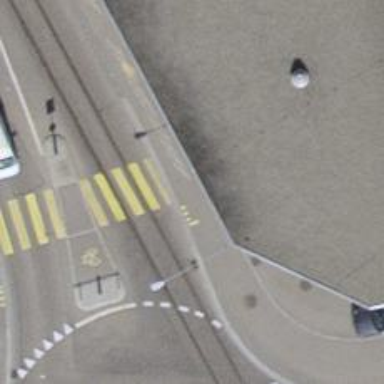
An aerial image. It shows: Asphalt cycleway with crossing. The surfaces of both the cycleway and footway are asphalt.